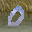
Label: 0